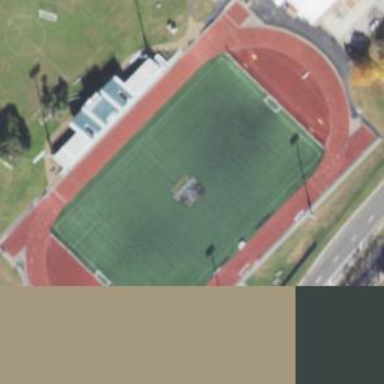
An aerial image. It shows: Stadium designed for athletics and leisure sports.